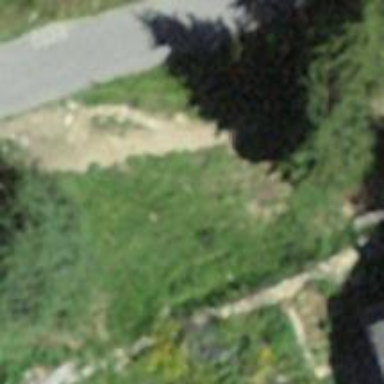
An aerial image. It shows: Path covered in grass.